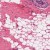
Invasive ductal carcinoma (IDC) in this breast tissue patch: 0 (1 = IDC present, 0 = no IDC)